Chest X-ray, AP view. Patient: 68 years old, sex F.
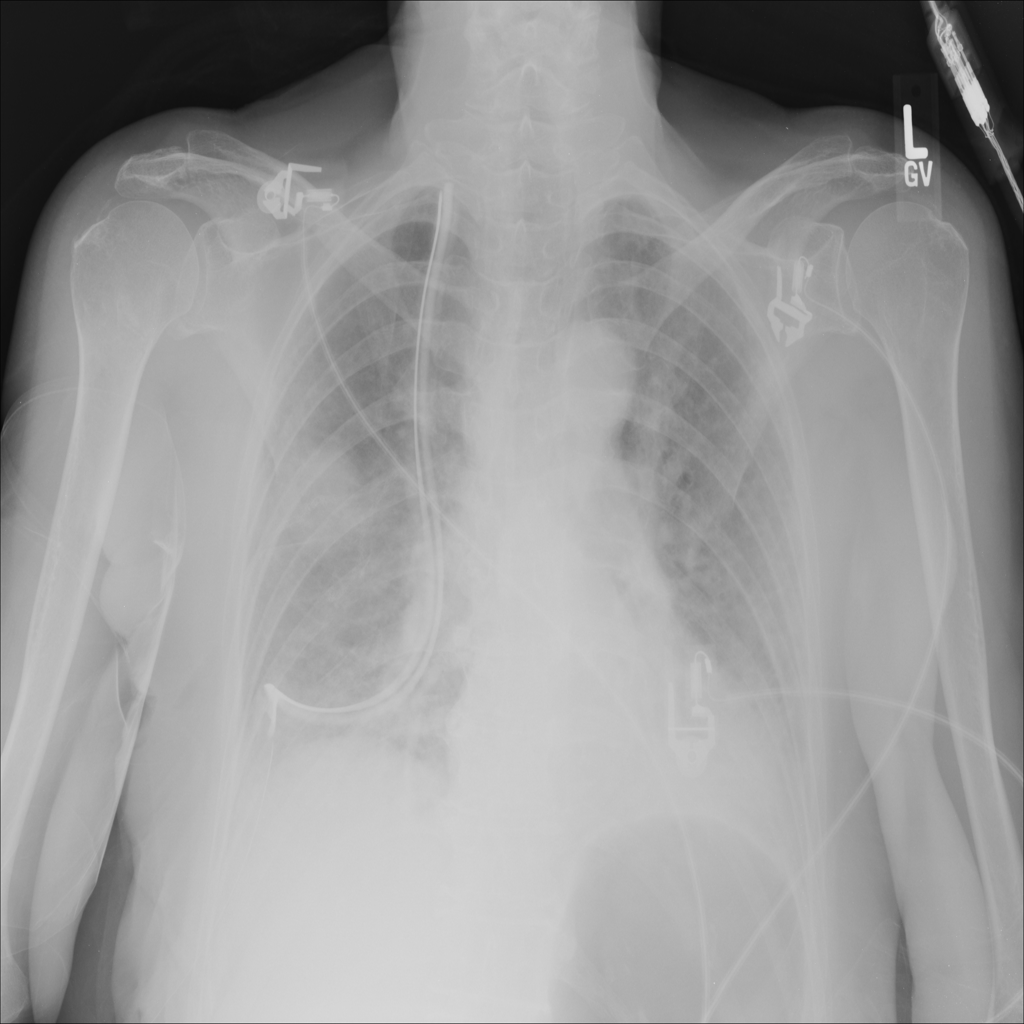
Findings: Pneumothorax